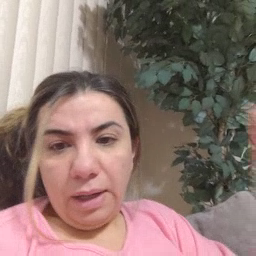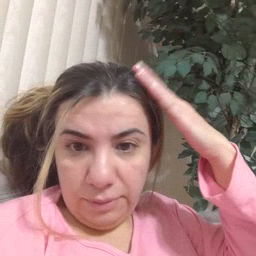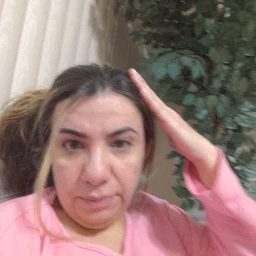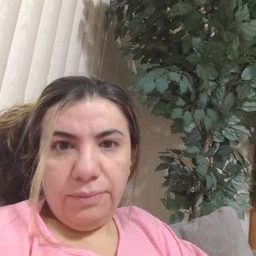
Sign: hat